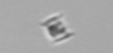
Label: Bacillariophyceae_morphotype1